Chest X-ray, AP view. Patient: 69 years old, sex M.
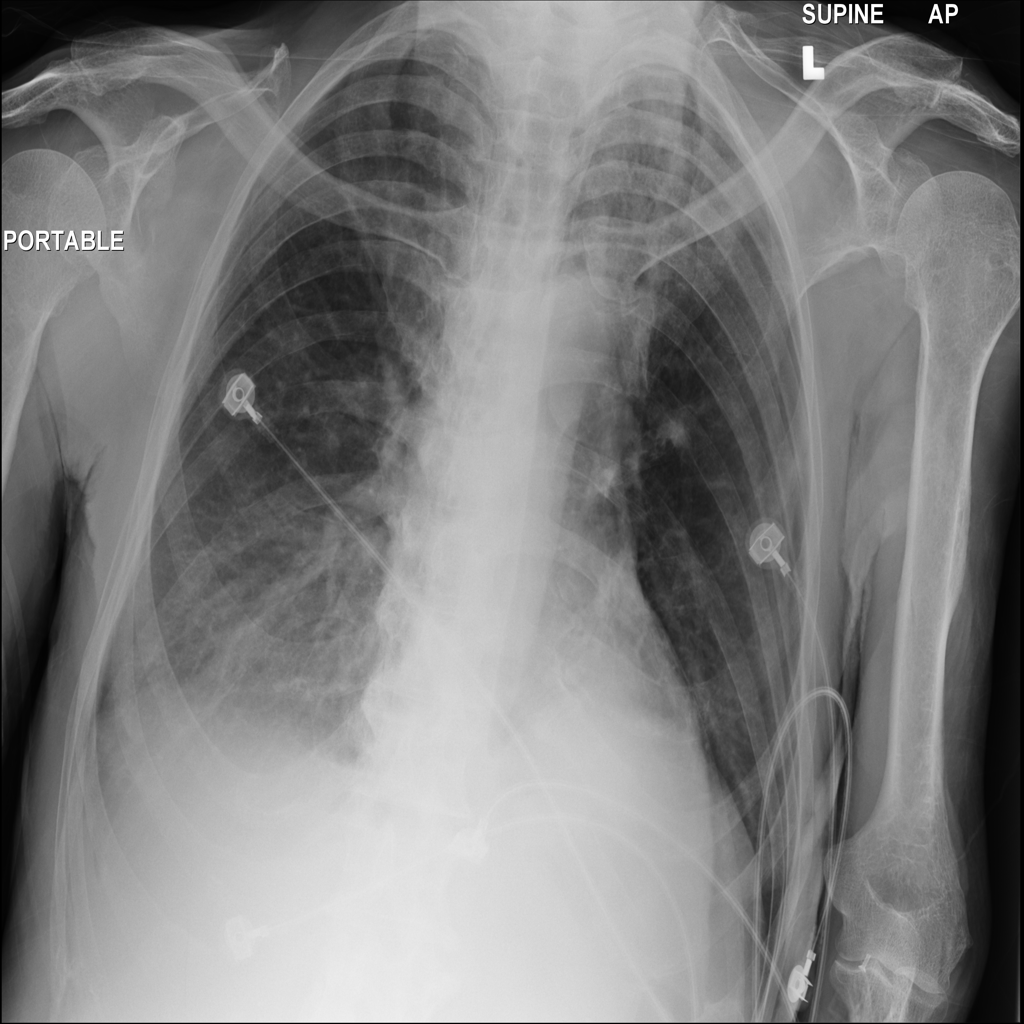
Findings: Infiltration